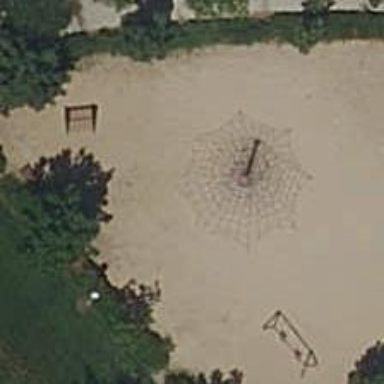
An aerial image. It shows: Playground area for leisure land.